九年级 · 组合几何学
如图, 直角 $\triangle A B C$ 中, $\angle B=30^{\circ}$, 点 $O$ 是 $\triangle A B C$ 的重心, 连接 $C O$ 并延长交 $A B$ 于点 $E$, 过点 $E$ 作 $E F \perp A B$ 交 $B C$ 于点 $F$, 连接 $A F$ 交 $C E$ 于点 $M$, 则 $\frac{M O}{M F}$ 的值为 ( )
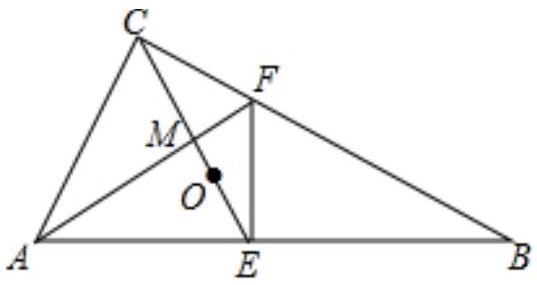
A. $\frac{1}{2}$B. $\frac{\sqrt{5}}{4}$C. $\frac{2}{3}$D. $\frac{\sqrt{3}}{3}$
答案: D